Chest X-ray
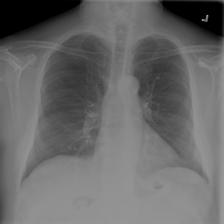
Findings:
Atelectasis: positive
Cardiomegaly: negative
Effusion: negative
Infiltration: negative
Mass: negative
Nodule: negative
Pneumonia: negative
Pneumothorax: negative
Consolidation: negative
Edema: negative
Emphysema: negative
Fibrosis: negative
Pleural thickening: negative
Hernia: negative